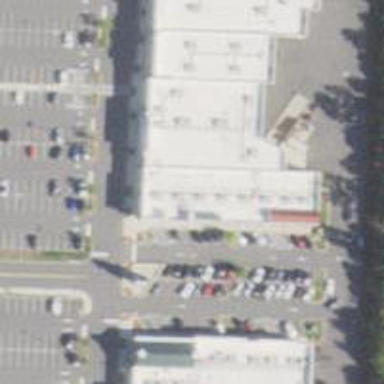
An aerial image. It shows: Fitness centre on leisure land.